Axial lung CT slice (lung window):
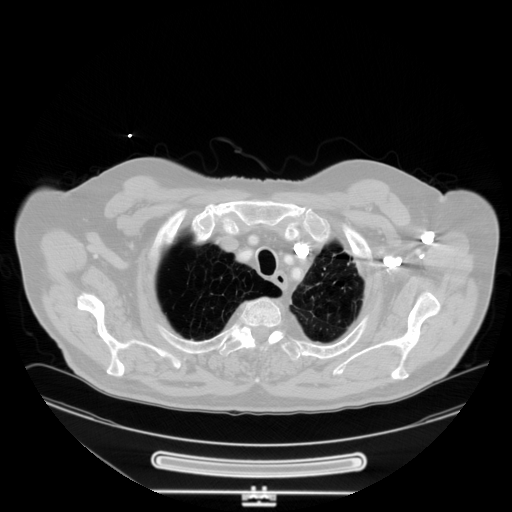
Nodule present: no